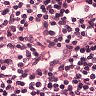
Metastatic tissue present: no